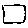
Label: square